Field crop: maize
Growth stage: 2
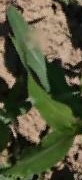
Species: maize